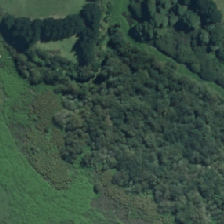
Land cover: deciduous_hardwood